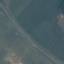
Label: Highway